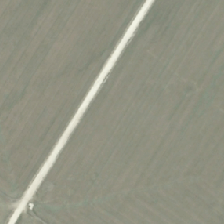
Land cover: shortrotation_cropland